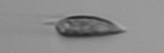
Label: Prorocentrum_triestinum